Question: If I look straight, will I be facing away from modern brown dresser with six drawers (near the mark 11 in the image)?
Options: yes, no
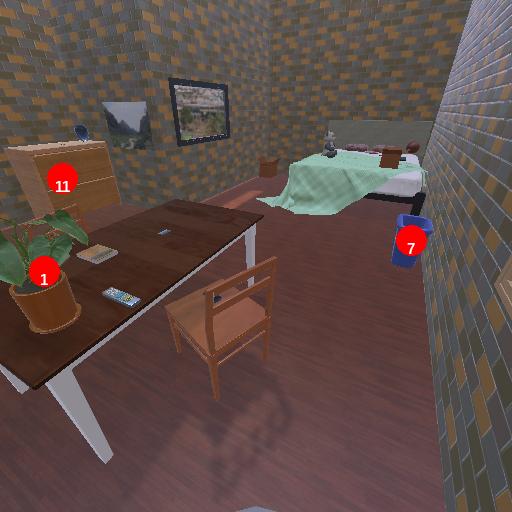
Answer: yes